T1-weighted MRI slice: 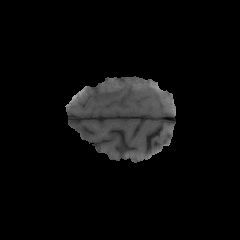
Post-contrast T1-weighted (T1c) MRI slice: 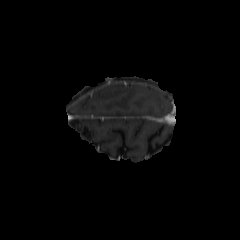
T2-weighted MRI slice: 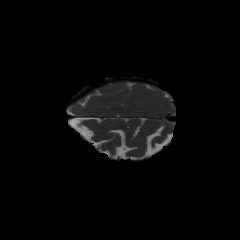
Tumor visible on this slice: no